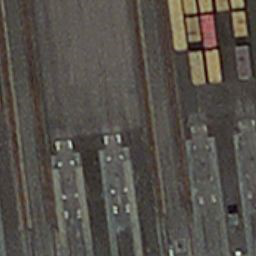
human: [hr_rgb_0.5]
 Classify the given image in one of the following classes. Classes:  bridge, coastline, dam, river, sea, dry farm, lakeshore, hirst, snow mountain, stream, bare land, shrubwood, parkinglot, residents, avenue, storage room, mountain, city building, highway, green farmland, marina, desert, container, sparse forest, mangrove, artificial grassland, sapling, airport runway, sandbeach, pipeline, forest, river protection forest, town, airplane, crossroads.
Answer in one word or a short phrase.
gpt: container